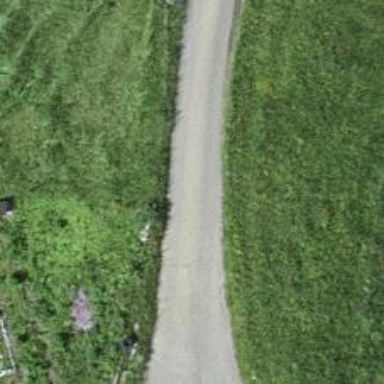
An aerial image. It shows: Well-maintained track road with grade 1 tracktype.